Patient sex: F
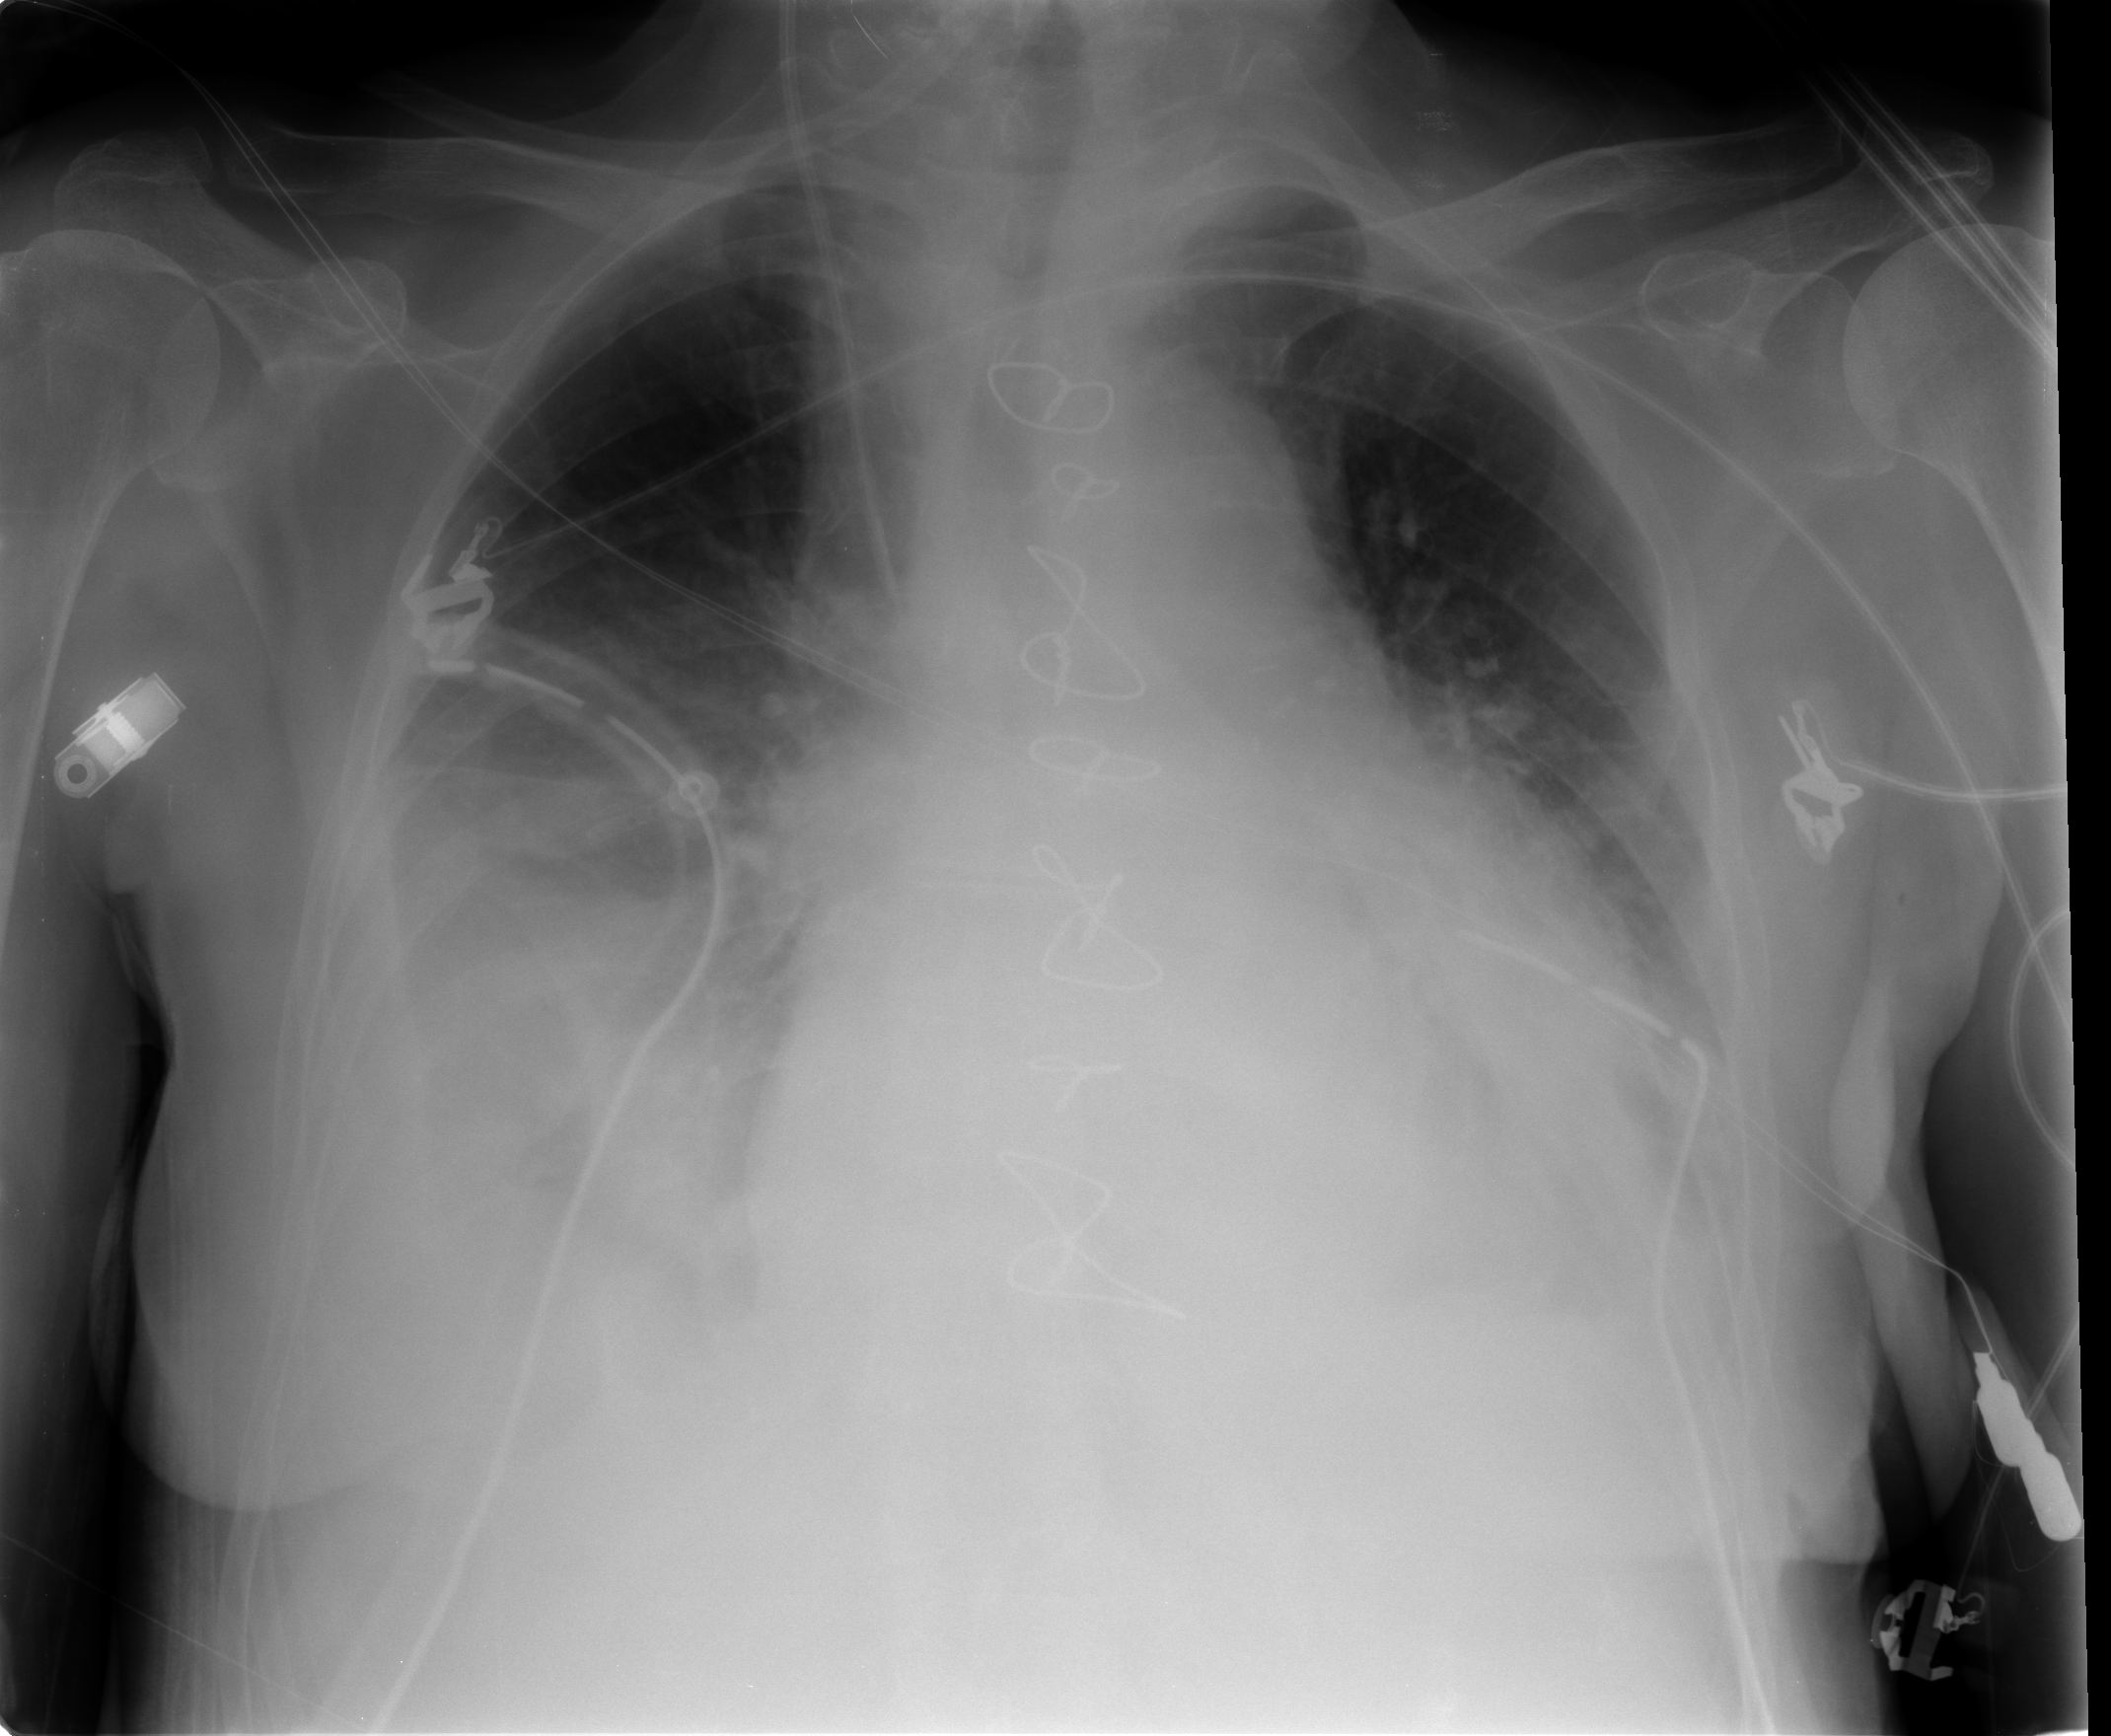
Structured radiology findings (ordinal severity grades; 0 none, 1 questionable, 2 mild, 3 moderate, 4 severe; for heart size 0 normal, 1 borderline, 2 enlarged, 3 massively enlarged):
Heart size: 2
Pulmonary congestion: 2
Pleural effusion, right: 3
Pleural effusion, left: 2
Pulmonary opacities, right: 2
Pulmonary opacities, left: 2
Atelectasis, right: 3
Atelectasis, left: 2